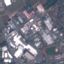
Land use / land cover class: Industrial